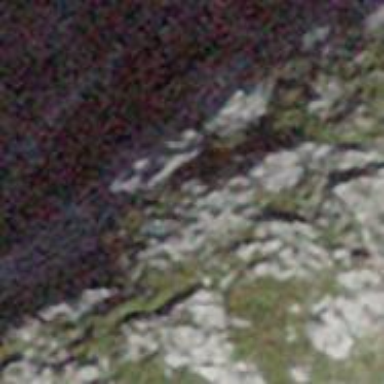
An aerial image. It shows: Cliff in nature.